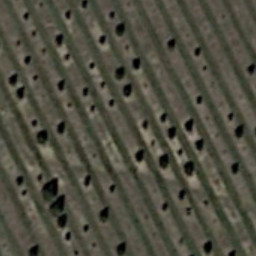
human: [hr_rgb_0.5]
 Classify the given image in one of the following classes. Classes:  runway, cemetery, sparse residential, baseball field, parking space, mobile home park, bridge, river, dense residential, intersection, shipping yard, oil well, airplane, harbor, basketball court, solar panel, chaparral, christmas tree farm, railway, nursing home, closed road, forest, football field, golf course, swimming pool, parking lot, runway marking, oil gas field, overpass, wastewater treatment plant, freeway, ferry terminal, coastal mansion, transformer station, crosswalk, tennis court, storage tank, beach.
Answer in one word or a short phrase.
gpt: christmas tree farm